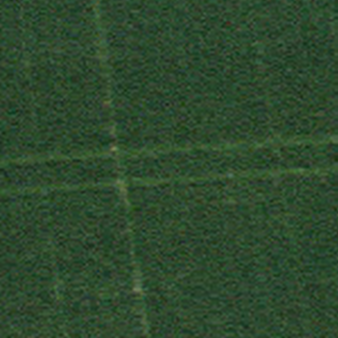
Label: other